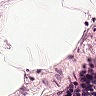
Metastatic tissue present: no